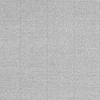
Atmospheric dust classification: dusty